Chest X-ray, PA view. Patient: 64 years old, sex F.
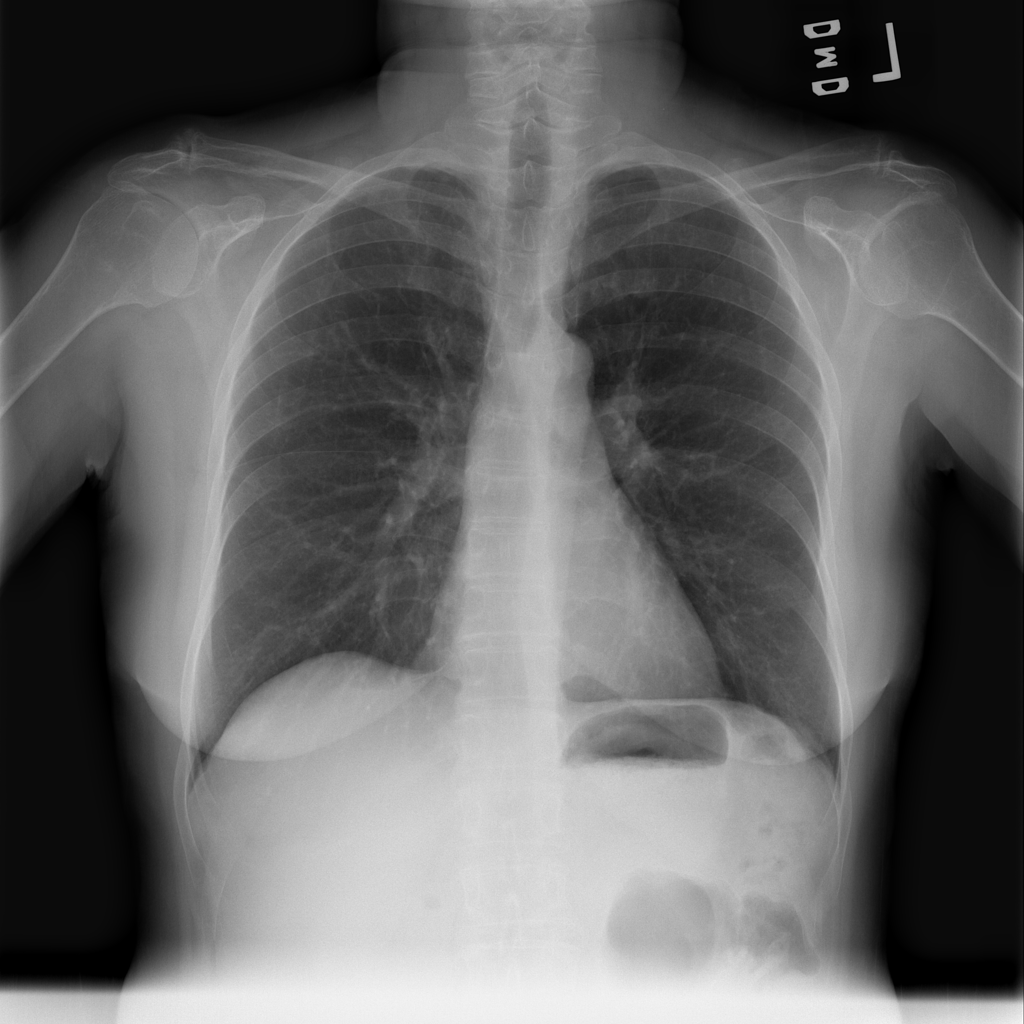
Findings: No Finding